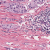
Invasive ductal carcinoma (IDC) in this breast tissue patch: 1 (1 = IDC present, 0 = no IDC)